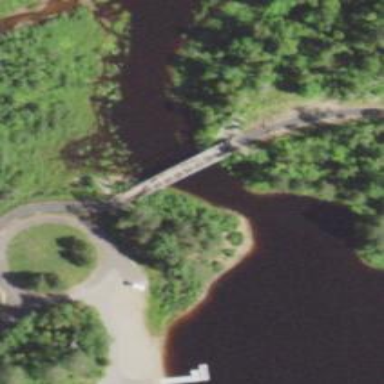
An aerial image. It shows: Bridge over asphalt cycleway with designated bicycle road.